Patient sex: M
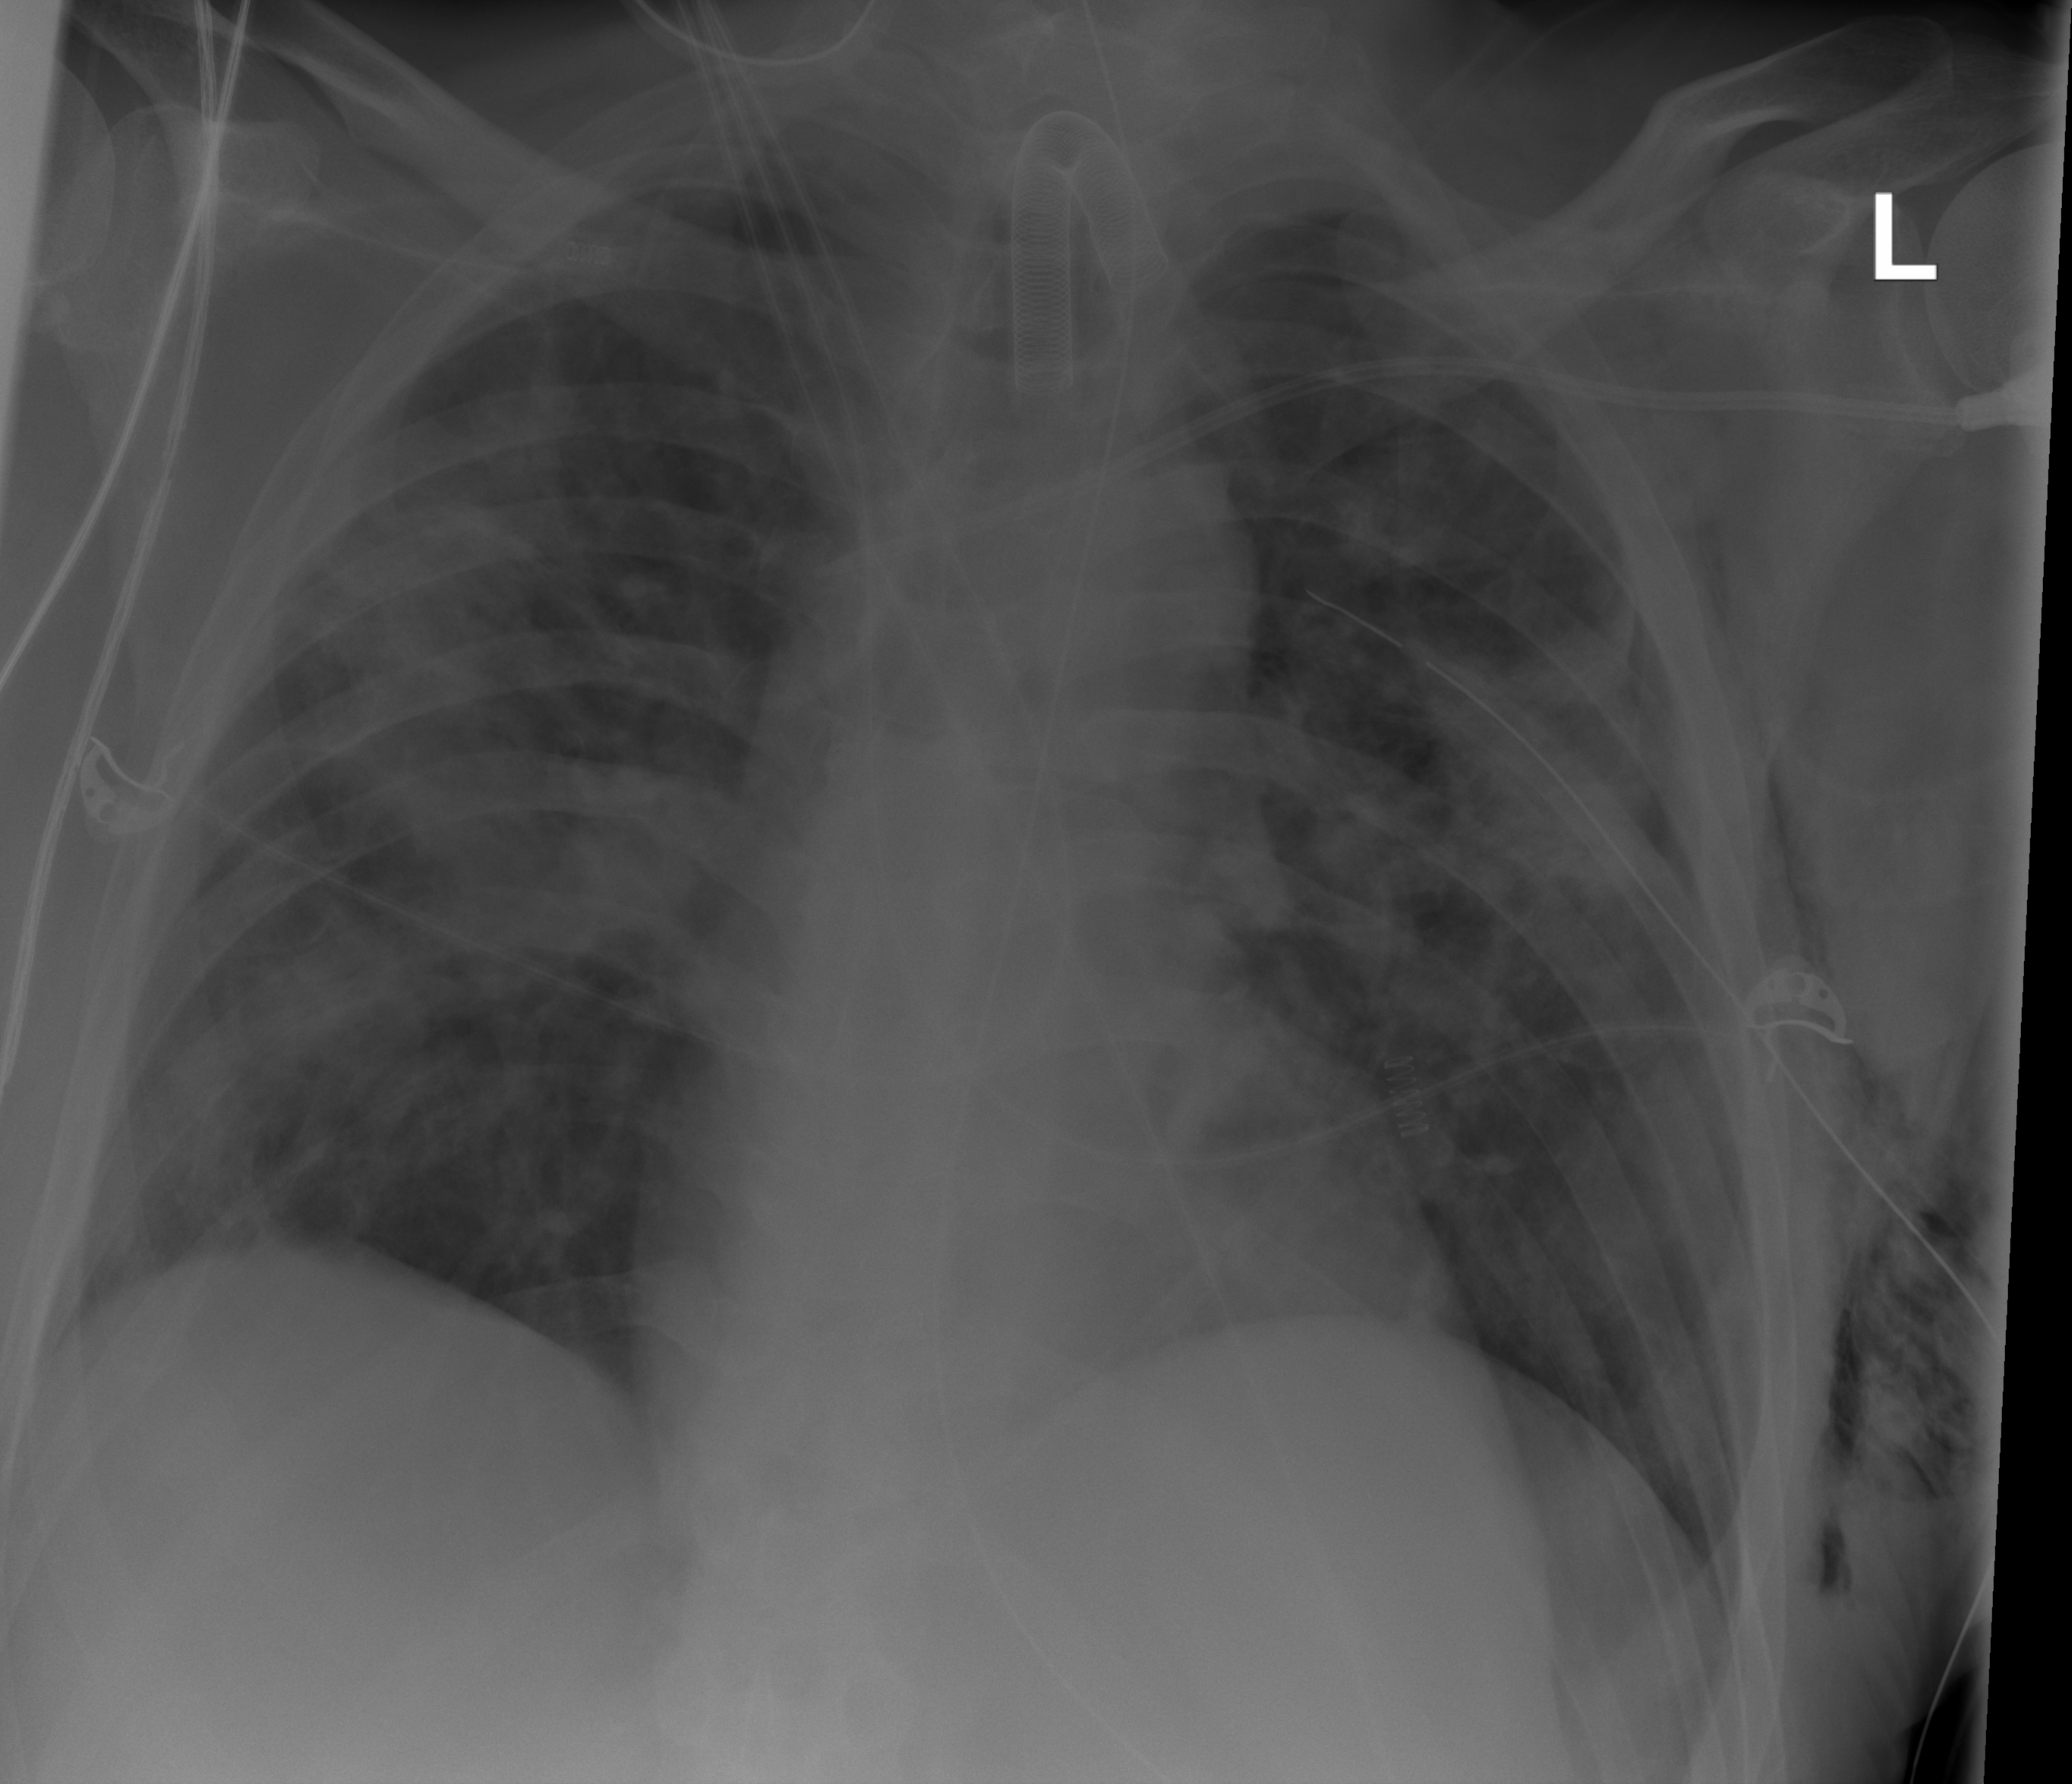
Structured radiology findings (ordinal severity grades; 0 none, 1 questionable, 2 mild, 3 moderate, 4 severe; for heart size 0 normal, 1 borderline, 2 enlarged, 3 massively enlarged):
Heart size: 0
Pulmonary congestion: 0
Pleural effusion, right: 0
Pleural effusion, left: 0
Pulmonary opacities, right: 2
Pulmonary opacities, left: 2
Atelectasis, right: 0
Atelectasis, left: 0